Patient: sex M, age 32
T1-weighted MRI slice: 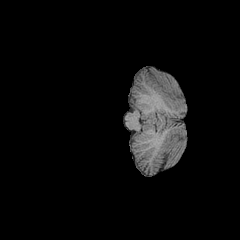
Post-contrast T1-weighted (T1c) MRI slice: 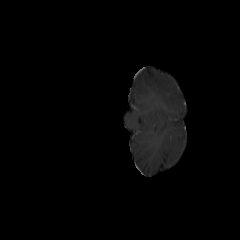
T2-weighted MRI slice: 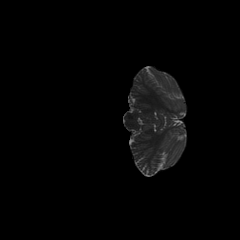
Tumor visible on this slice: no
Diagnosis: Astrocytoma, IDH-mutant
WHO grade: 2